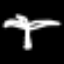
Label: palm tree